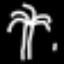
Label: palm tree